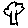
Label: tree